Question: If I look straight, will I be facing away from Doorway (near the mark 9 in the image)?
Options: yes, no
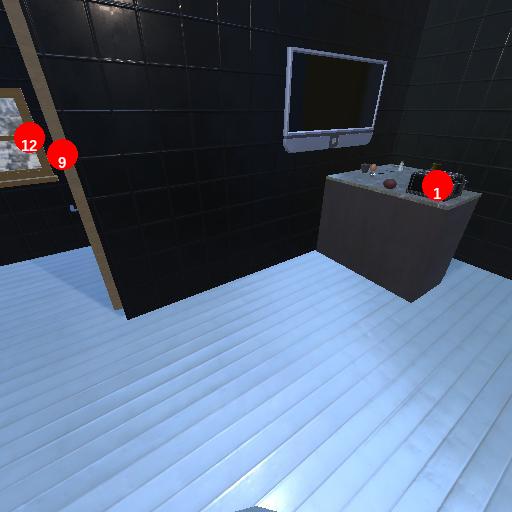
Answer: yes